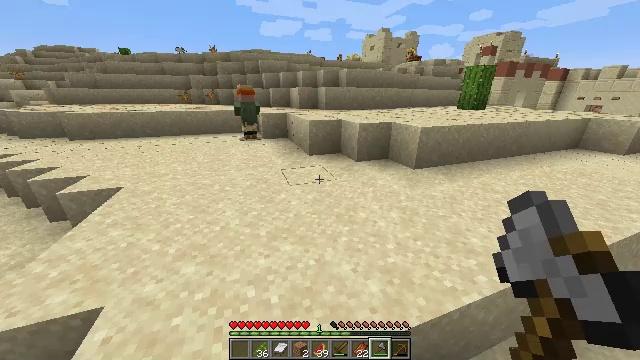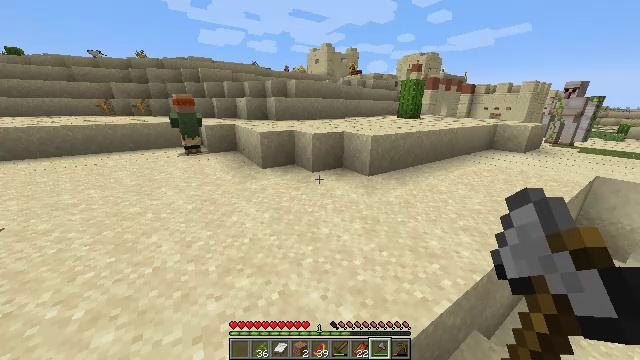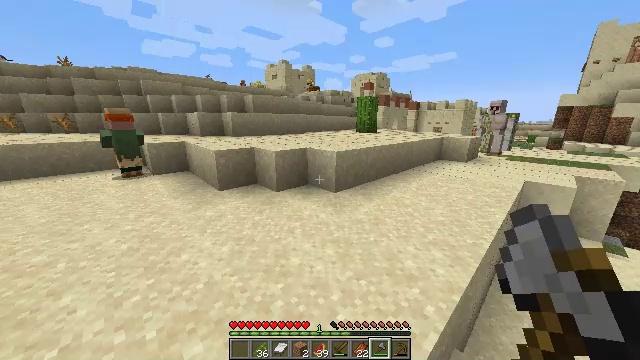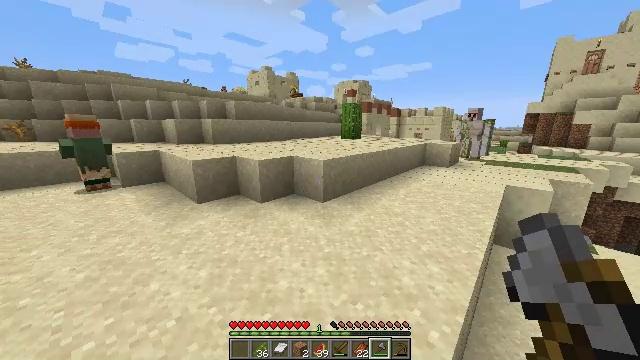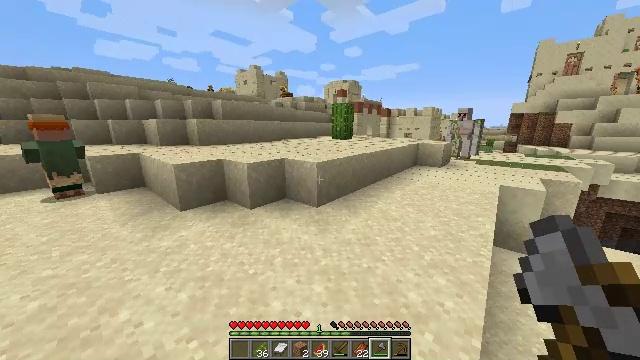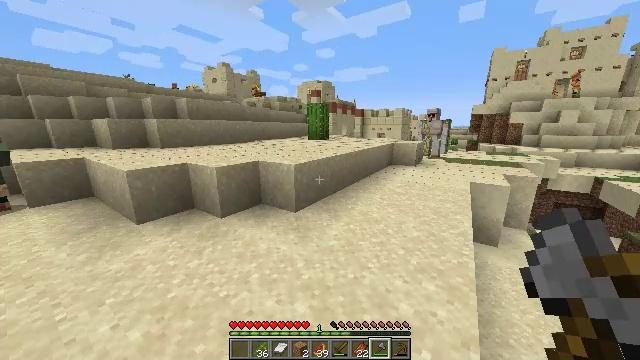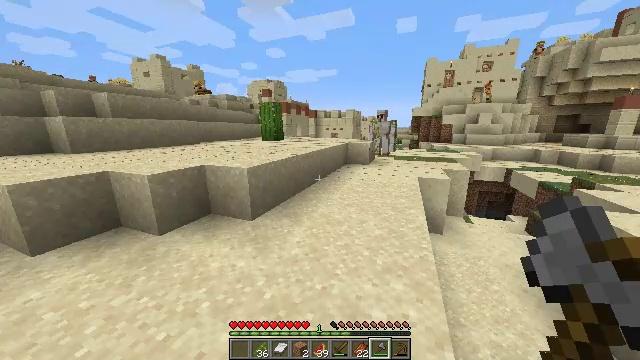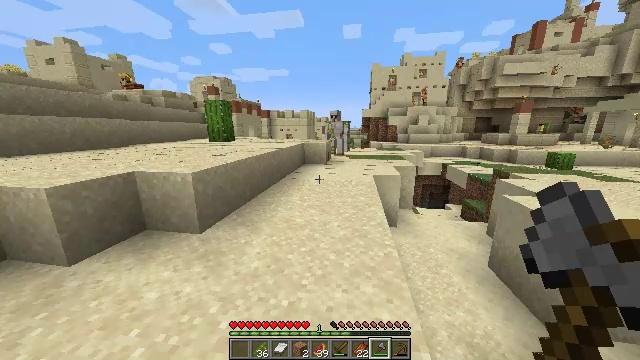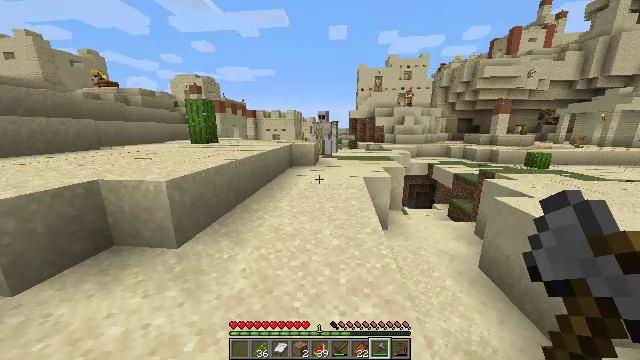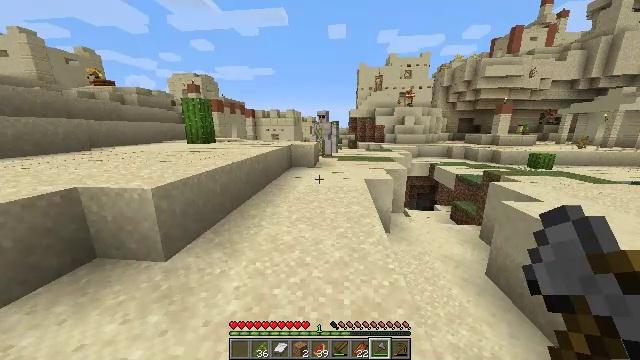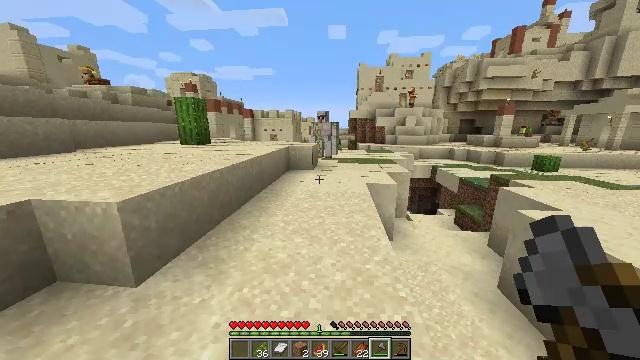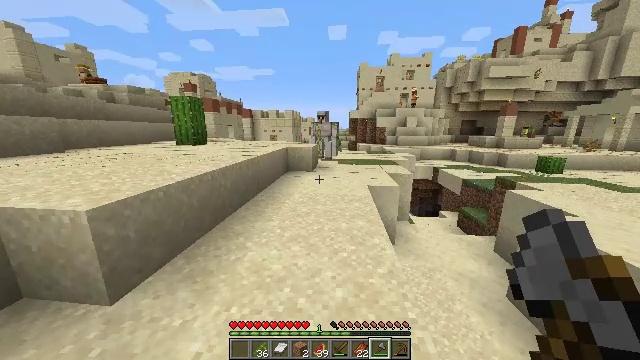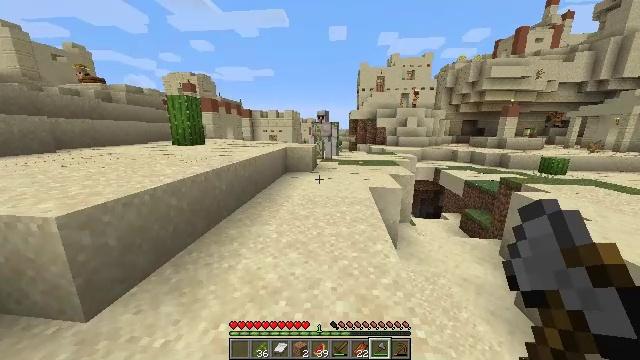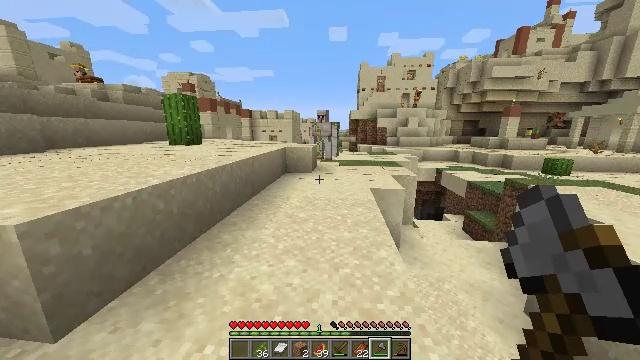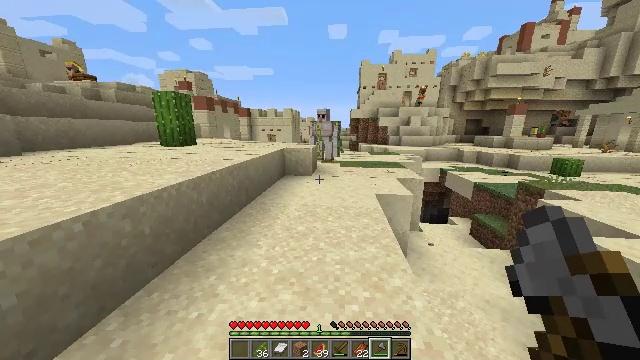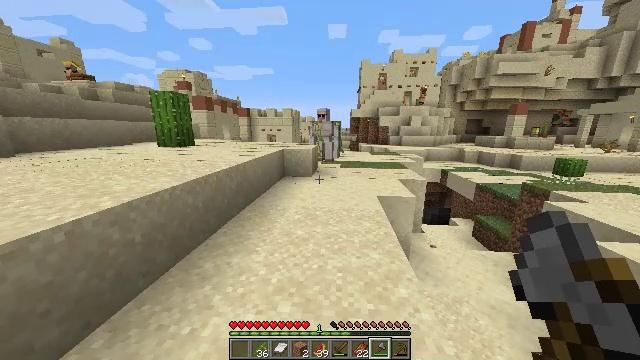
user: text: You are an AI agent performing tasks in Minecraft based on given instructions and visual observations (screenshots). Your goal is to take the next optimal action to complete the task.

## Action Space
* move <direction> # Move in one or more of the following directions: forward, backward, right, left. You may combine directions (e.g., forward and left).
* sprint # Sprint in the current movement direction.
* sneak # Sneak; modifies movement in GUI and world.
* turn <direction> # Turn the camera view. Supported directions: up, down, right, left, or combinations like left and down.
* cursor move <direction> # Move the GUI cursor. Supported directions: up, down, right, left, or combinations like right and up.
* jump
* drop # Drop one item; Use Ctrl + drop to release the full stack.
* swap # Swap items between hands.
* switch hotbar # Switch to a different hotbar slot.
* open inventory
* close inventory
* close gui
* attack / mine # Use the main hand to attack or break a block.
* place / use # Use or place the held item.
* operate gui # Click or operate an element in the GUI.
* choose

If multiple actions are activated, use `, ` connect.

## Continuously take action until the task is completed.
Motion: motion action
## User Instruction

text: Mine the smooth sandstone slab from the structure.
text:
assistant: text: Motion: move forward, sprint, turn right and up
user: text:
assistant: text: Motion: move forward, sprint, turn right and up
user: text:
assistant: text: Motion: move forward, turn right and up
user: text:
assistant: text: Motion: move forward, turn right
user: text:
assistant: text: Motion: move forward, sprint, turn right
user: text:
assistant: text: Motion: move forward, sprint, turn right
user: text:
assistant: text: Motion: move forward, sprint, turn right
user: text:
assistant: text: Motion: move forward, turn right
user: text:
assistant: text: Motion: move forward
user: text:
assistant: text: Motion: move forward
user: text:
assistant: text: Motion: move forward, sprint
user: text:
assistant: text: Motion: move forward, sprint
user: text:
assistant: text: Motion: move forward, sprint
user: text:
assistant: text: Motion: move forward
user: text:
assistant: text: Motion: move forward
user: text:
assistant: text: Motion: move forward, turn left
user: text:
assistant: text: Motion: move forward, sprint, turn left
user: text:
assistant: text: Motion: move forward, sprint, turn left
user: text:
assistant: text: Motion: move forward, sprint, turn left
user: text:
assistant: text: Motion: move forward, turn left
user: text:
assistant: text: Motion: move forward
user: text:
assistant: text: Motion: move forward
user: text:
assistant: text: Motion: move forward, sprint
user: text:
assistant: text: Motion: move forward, sprint
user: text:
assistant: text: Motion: move forward, sprint
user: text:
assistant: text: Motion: move forward, turn left and down
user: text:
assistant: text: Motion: move forward
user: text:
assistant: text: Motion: move forward
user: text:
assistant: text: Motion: move forward
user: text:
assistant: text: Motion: move forward